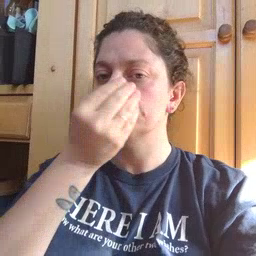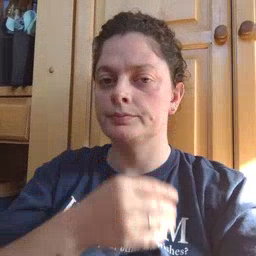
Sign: flower